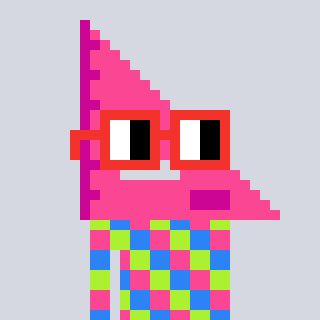
a pixel art character with square red glasses, a squadron ruler-shaped head and a peachy-colored body on a cool background